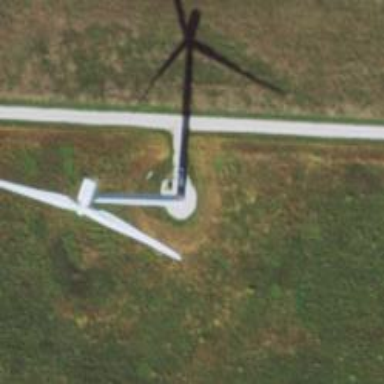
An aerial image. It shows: Wind turbine generator that utilizes wind as its source for generating electricity. It is of the horizontal axis type.